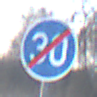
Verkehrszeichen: EndeMindestgeschwindigkeit
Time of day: SunriseSunset
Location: Outdoor (Suburban)
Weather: PartlyCloudy
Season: Winter
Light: Natural